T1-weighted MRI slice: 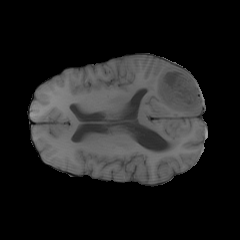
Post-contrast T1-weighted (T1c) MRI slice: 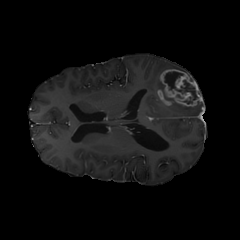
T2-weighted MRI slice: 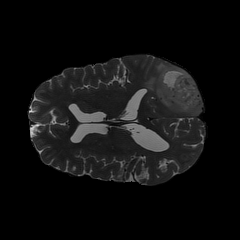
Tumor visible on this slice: yes